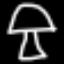
Label: mushroom